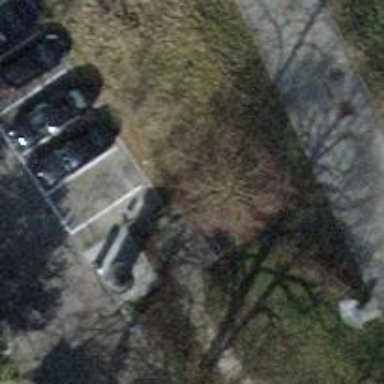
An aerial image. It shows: Brown bench in the vicinity.